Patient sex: F
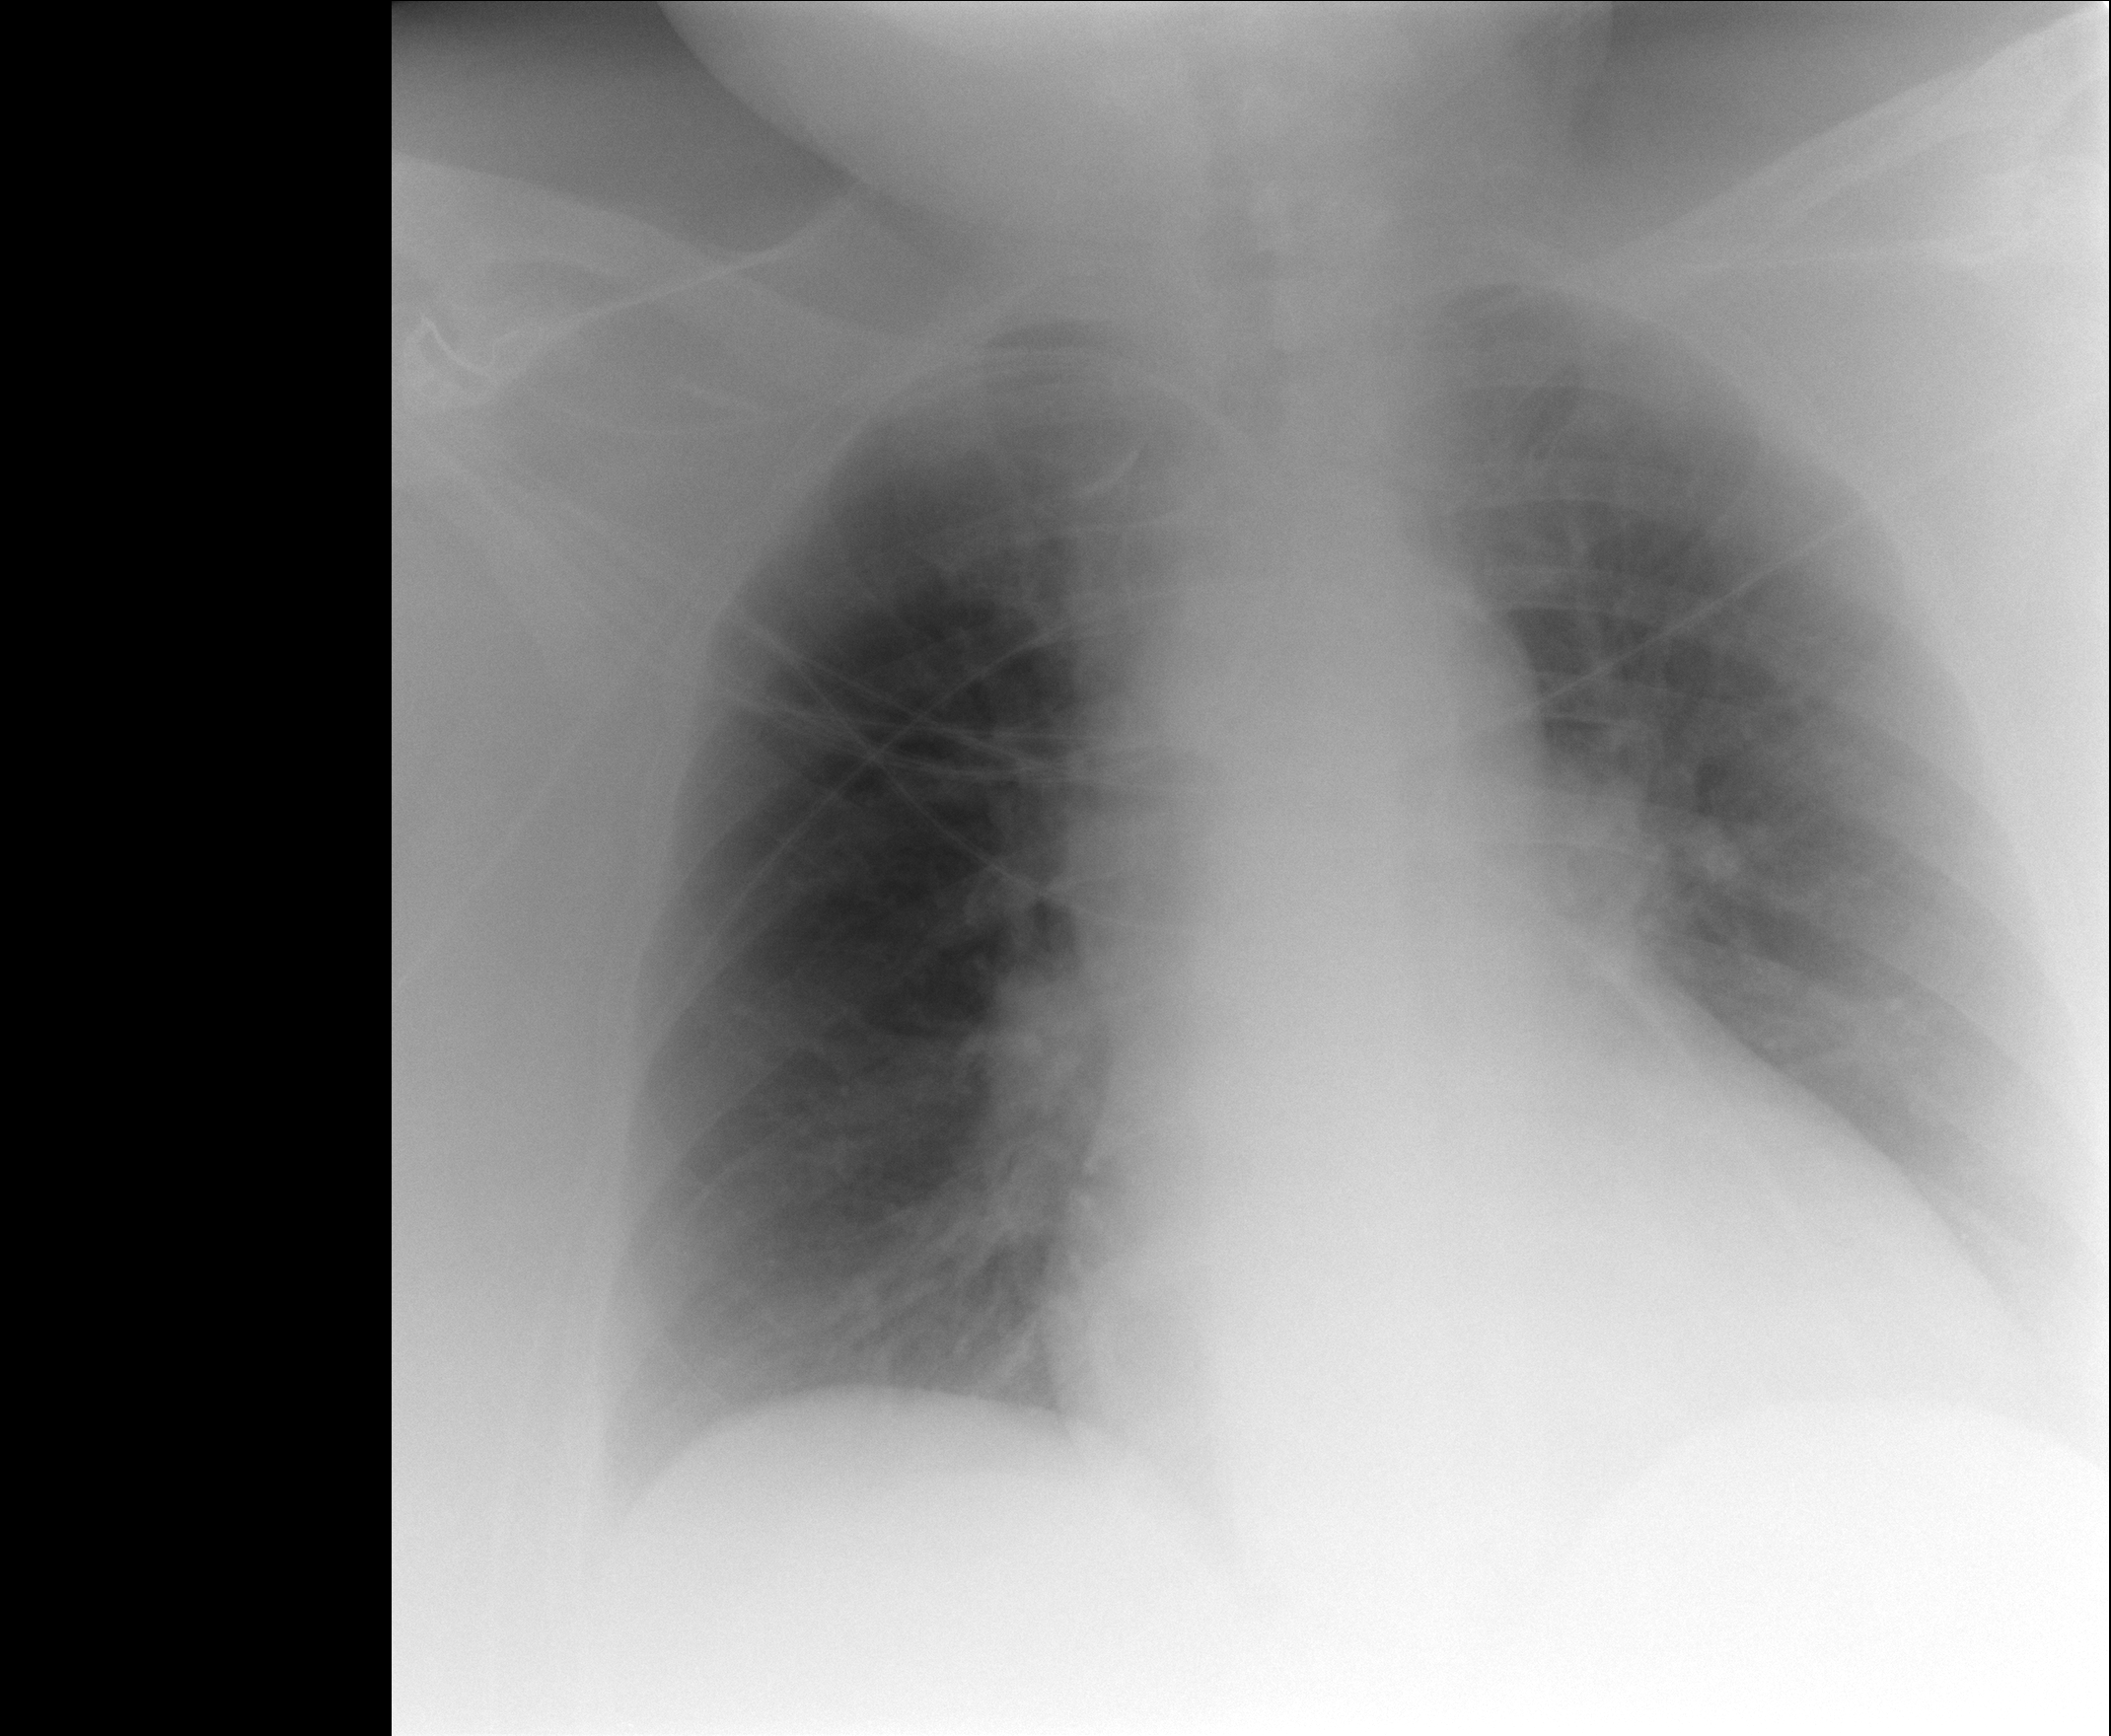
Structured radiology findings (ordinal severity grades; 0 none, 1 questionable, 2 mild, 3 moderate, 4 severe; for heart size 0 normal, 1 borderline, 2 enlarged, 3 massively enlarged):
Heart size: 2
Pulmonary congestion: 1
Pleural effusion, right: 0
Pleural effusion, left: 0
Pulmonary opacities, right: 0
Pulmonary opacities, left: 0
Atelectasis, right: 0
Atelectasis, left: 0